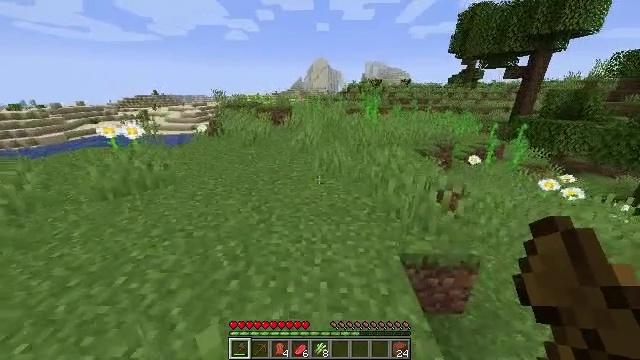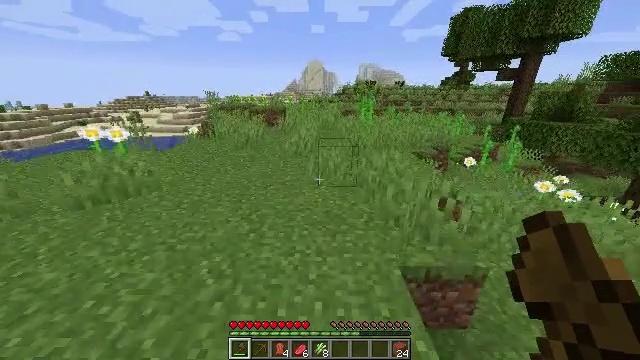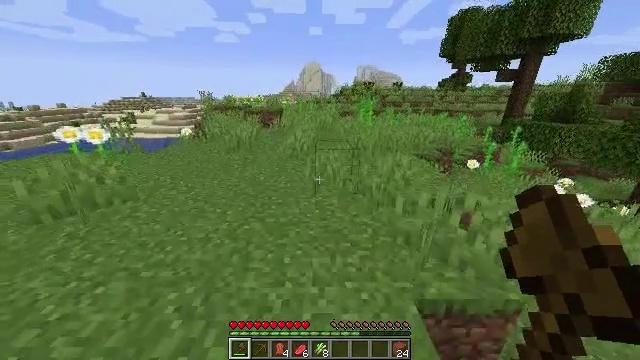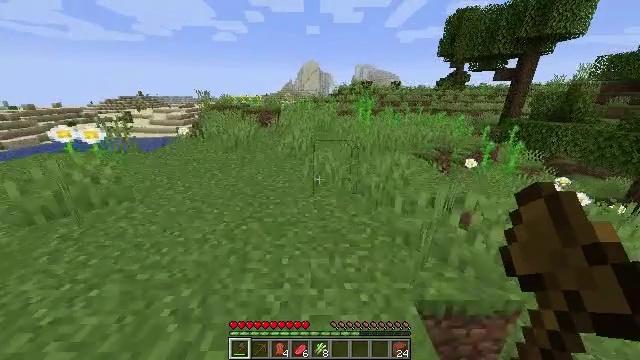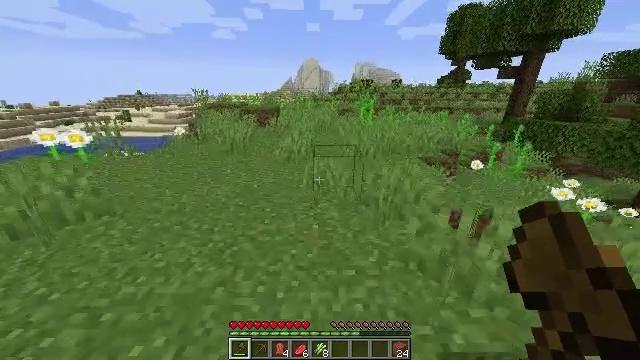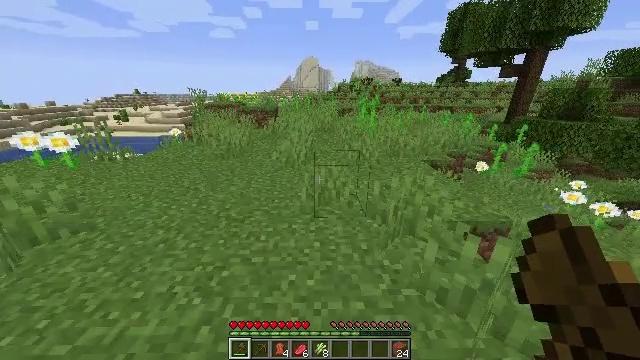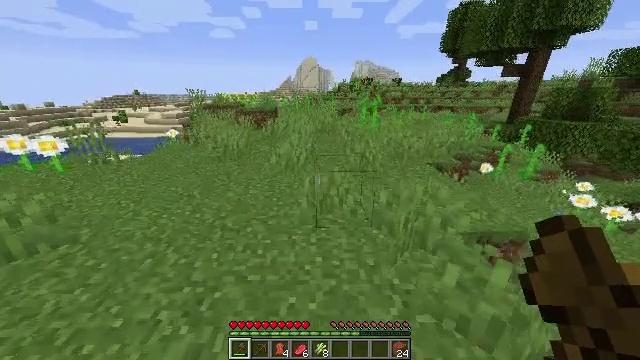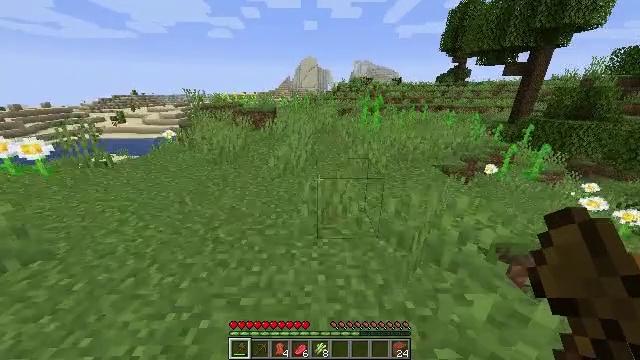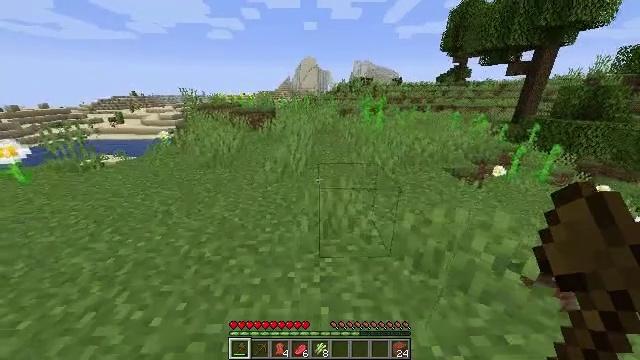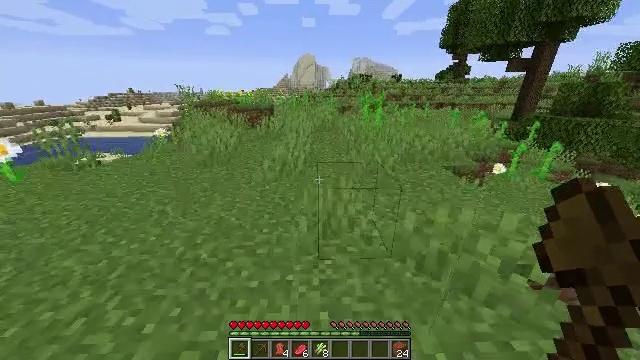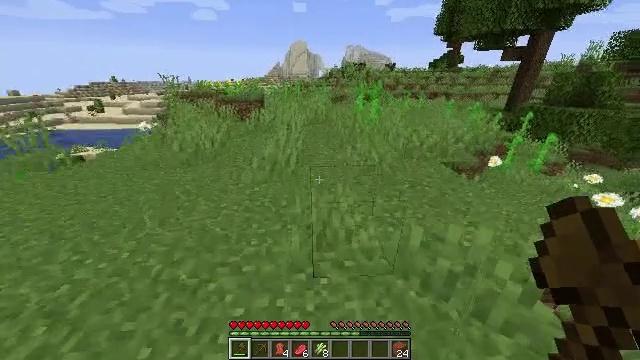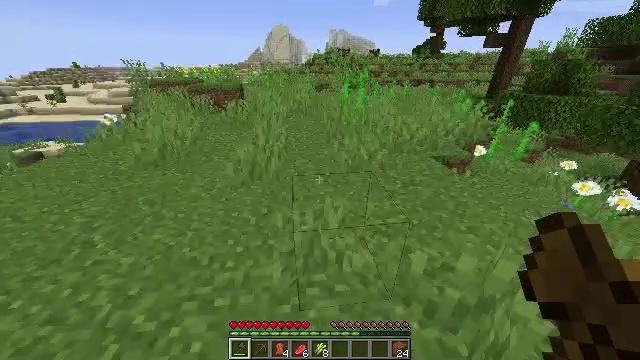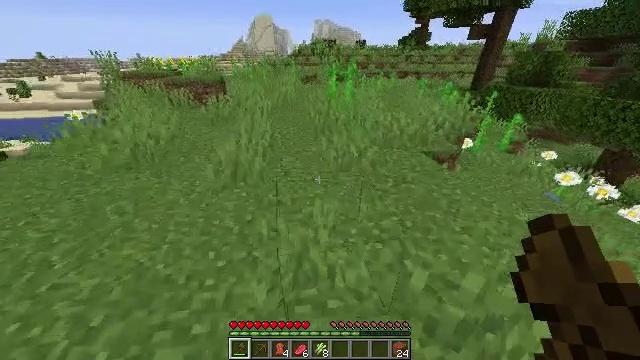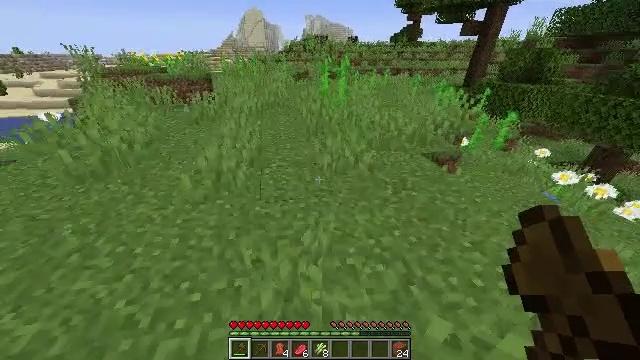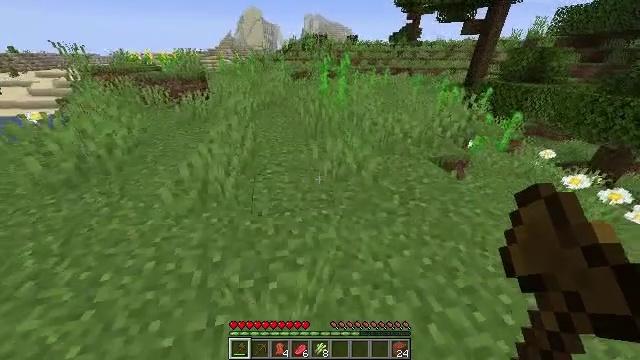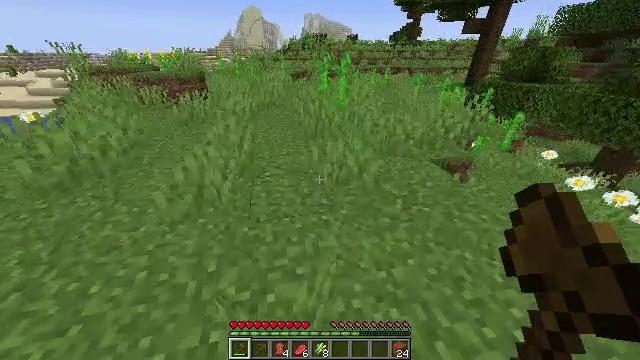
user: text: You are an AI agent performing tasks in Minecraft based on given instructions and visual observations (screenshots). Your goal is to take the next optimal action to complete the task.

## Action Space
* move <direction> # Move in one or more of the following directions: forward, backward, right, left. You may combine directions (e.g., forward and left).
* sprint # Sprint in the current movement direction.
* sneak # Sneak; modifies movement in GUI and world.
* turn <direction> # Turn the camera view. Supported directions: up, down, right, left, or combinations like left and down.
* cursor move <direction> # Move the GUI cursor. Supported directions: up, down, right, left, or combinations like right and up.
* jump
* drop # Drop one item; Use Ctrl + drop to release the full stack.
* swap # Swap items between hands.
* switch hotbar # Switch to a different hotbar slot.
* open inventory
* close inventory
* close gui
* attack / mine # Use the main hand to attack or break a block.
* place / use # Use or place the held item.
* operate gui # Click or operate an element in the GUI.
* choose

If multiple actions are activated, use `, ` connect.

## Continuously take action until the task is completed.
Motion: motion action
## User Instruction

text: Attack the sunflower to harvest it.
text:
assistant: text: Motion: move forward, sprint, turn right
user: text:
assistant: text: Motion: move forward, sprint
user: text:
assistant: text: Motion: move forward, sprint
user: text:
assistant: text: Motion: move forward, sprint
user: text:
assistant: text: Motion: move forward, sprint
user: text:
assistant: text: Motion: move forward, sprint
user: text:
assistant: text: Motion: move forward
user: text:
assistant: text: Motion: move forward
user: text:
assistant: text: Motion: move forward
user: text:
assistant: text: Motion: move forward, turn right and down
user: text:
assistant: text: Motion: move forward, turn right and down
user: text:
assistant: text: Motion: move forward, turn right and down
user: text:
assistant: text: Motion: move forward, turn right
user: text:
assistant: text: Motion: move forward
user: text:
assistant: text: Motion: move forward
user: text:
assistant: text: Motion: move forward
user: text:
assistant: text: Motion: move forward
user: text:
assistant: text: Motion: move forward
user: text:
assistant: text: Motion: move forward
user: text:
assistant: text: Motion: move forward
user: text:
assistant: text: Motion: move forward
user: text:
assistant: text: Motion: move forward
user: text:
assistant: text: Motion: move forward, turn right and up
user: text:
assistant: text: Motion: move forward, turn right and up
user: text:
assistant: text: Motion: move forward, turn right and up
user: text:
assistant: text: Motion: move forward, turn right
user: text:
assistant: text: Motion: move forward
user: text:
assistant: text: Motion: move forward
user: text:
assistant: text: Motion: move forward
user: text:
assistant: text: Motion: move forward